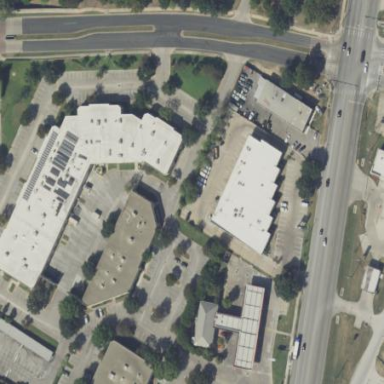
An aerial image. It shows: Retail area.